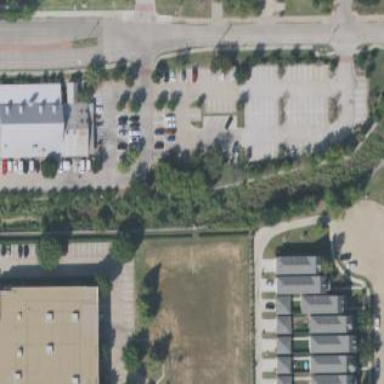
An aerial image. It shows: Commercial area.